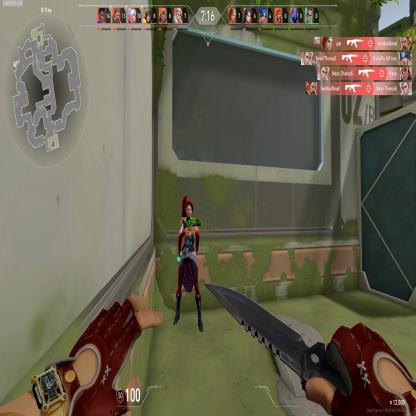
Label: enemy